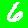
Digit: 6